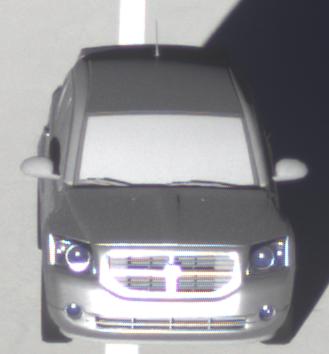
Make: Dodge
Model: Caliber 1.8
Detailed model: Caliber
Model produced from: 2006/06
Model produced until: 2009/03
Doors: 5
Color: gray
Road condition: dry road
Daytime: sunrise or sunset
Contrast: high contrast